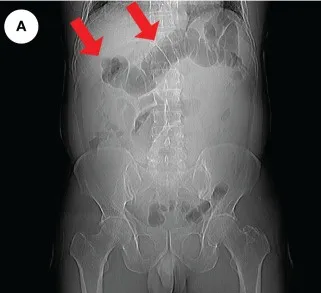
Radiologic findings of intestinal obstruction. An abdominal CT examination in an emergency was performed on the patient and revealed extensive dilatation of the transverse colon (red arrows), indicating proximal intestinal obstruction (A, B).
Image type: radiology (ct)